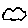
Label: cloud